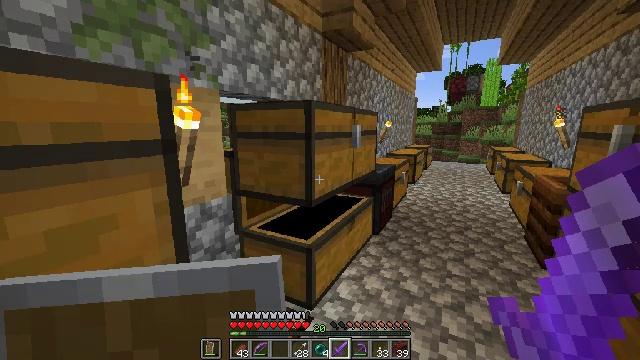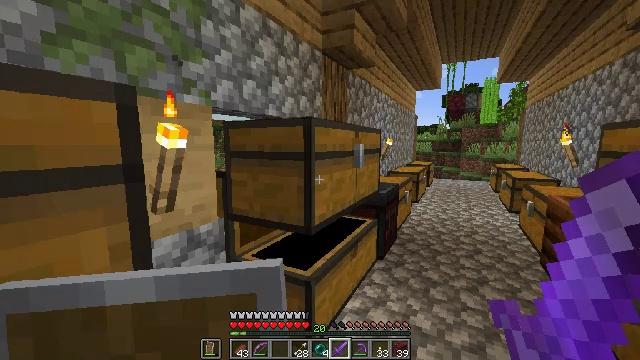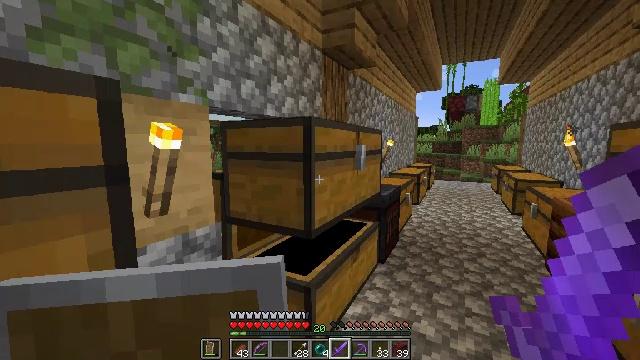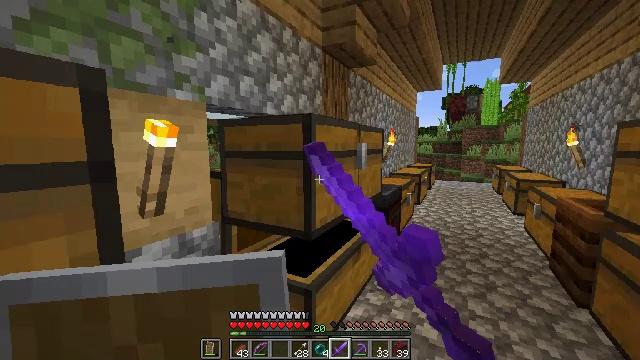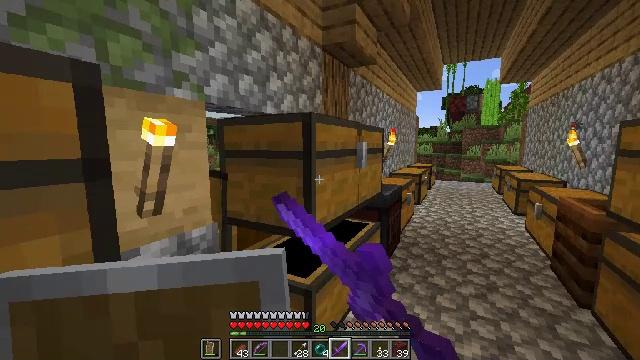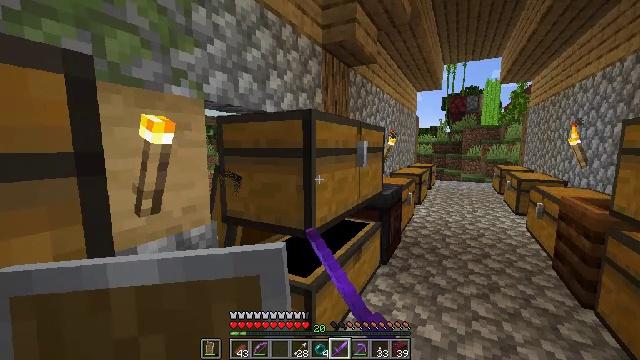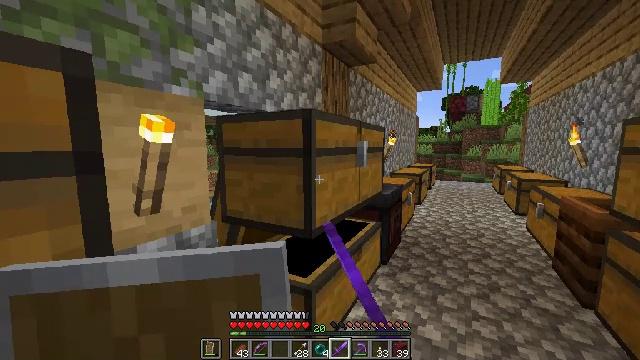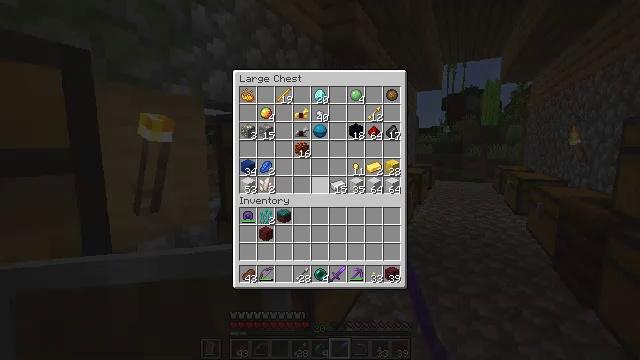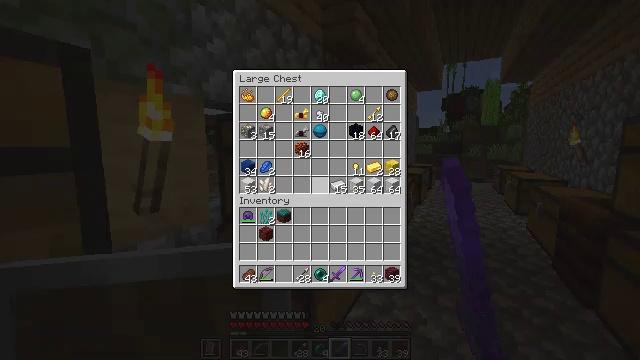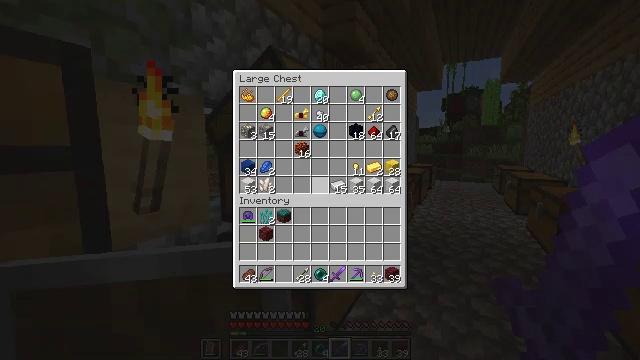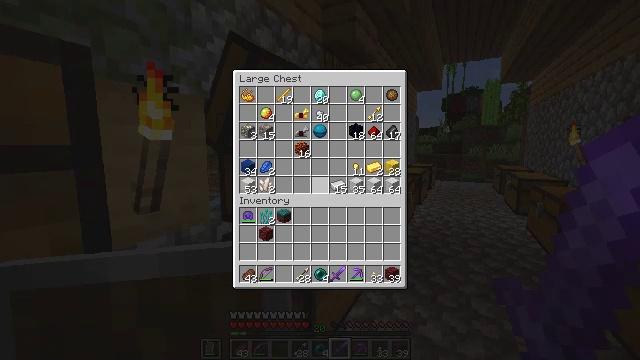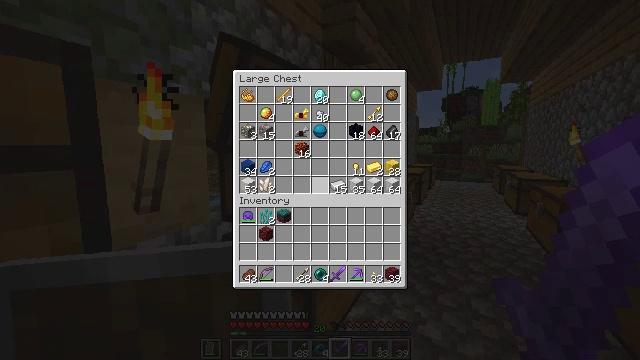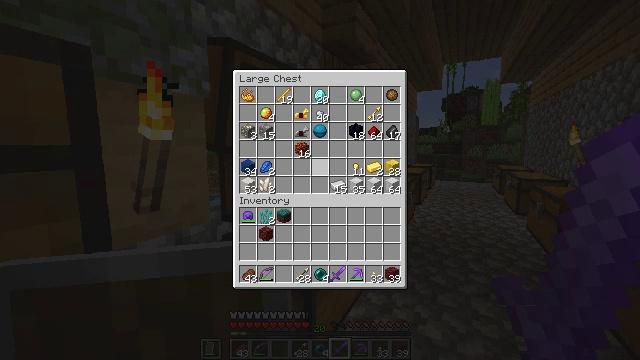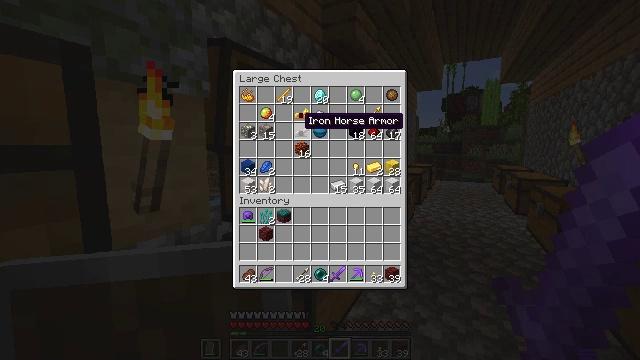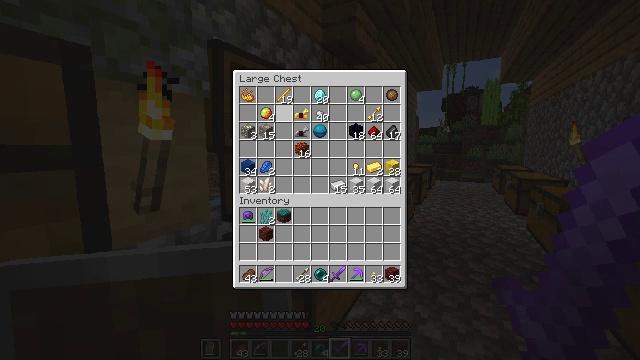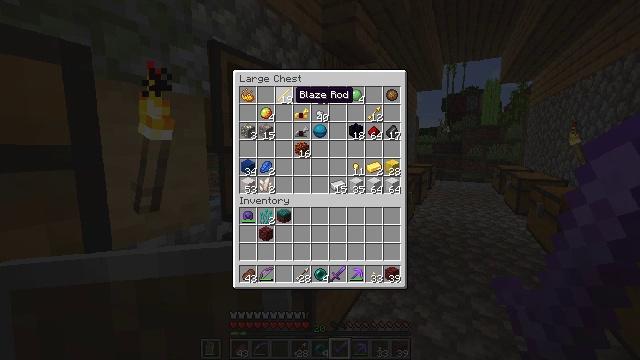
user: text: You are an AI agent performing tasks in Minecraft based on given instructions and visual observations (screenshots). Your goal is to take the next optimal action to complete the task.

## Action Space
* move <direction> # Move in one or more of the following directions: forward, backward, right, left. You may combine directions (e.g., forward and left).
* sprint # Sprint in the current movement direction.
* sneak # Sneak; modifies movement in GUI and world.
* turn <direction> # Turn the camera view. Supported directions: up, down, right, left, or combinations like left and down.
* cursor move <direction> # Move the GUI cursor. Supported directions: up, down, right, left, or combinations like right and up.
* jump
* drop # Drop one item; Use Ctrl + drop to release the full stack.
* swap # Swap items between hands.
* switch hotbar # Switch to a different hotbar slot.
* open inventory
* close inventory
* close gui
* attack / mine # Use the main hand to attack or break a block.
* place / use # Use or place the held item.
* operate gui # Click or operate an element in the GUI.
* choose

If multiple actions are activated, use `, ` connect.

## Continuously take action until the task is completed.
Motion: motion action
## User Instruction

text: Process blaze rods into blaze powder in the crafting area.
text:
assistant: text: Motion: turn up
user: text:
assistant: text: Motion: use / place
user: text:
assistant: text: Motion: use / place
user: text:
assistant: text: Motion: use / place
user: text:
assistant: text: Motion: no_op
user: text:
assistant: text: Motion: no_op
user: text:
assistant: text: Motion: no_op
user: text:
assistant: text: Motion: no_op
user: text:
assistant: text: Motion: no_op
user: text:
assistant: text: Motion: no_op
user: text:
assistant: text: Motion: no_op
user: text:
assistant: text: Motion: turn up
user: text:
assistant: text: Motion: turn left and up
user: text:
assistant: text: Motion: turn up
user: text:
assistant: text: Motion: no_op
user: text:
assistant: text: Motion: no_op
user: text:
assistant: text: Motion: turn left
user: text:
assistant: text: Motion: turn left
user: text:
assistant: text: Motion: no_op
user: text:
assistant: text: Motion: no_op
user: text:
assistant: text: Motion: no_op
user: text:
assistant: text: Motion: turn right
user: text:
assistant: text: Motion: no_op
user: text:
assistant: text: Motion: no_op
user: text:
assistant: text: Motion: no_op
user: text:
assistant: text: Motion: attack / mine
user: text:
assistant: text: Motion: attack / mine
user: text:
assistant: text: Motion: turn down
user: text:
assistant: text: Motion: turn down
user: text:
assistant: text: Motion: turn down